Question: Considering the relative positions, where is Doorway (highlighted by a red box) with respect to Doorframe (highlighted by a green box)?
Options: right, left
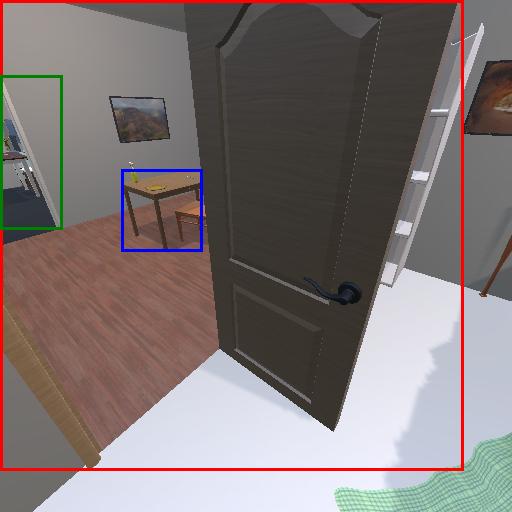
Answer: right